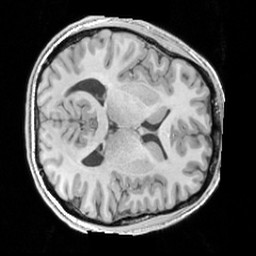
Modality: T1w
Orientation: axial
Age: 20
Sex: male
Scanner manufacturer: siemens
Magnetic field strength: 3 T
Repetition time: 1.63 s
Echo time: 0.00311 s